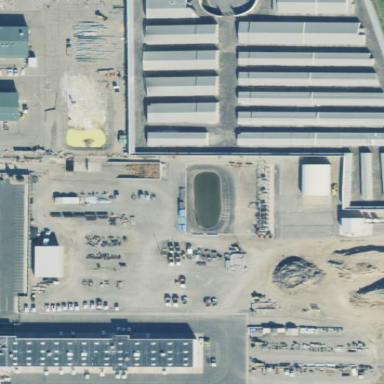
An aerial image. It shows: Storage rental shop.